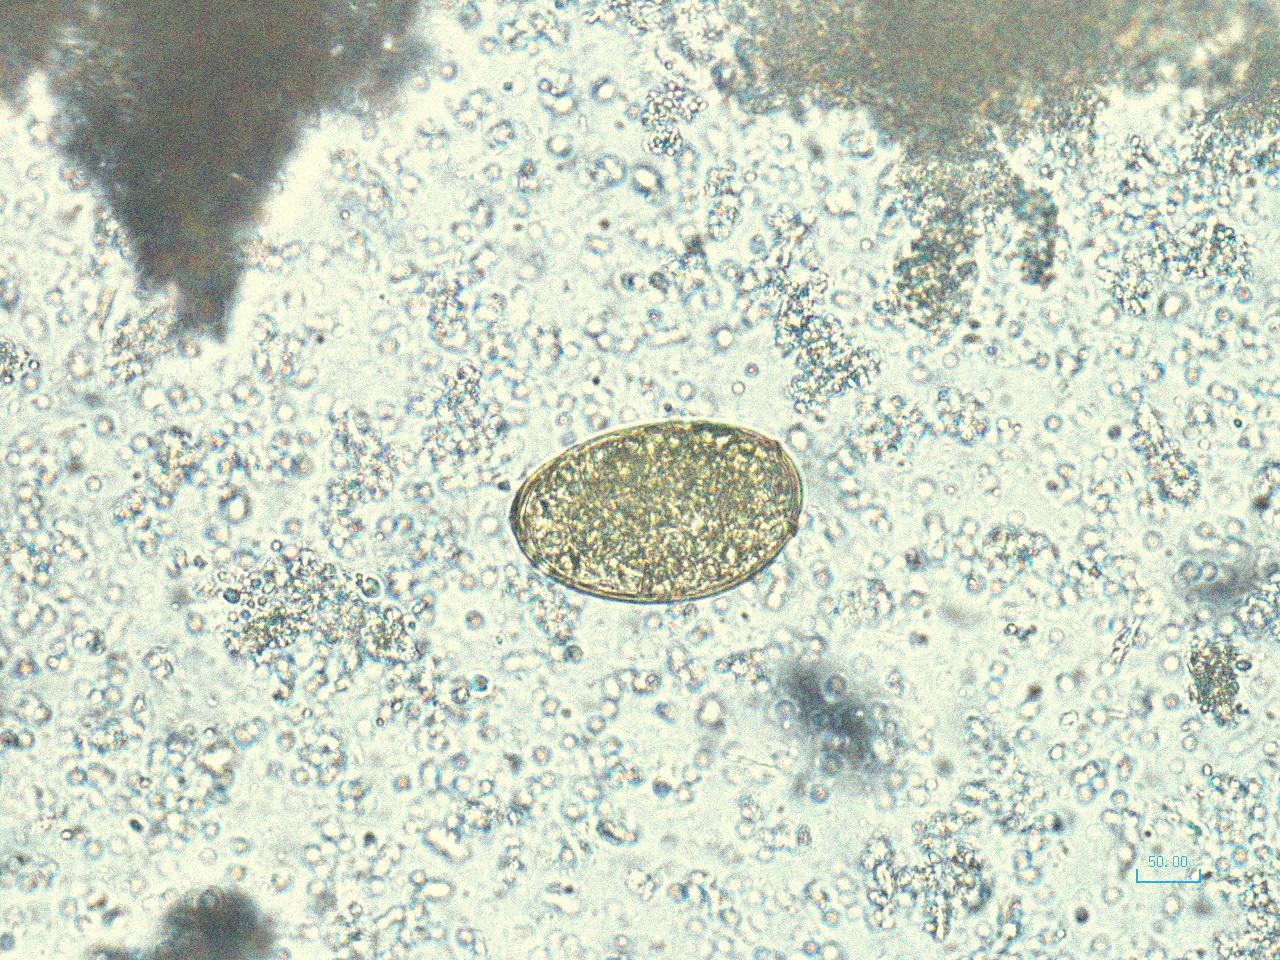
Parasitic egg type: Paragonimus spp